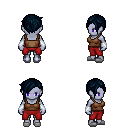
a pixel art fantasy rpg character, female body template, dark elf, purple skin, brown pirate shirt, red pants, raven pixie cut hairstyle, white cloth bracers, white slippers, four views (front, back, left, right), 2x2 character sprite sheet, small pixel art, hard edges, no anti-aliasing